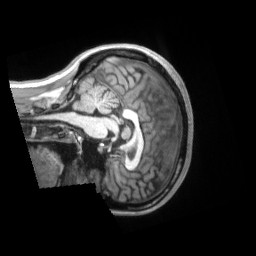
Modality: T1w
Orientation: sagittal
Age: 30
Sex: female
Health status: ill
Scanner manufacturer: siemens
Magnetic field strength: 3 T
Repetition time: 2.2 s
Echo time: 0.00157 s